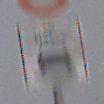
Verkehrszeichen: BeiNaesse
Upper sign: Geschwindigkeit80
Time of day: MorningAfternoon
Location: Outdoor (Nature)
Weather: PartlyCloudy
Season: NotSpecified
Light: Natural